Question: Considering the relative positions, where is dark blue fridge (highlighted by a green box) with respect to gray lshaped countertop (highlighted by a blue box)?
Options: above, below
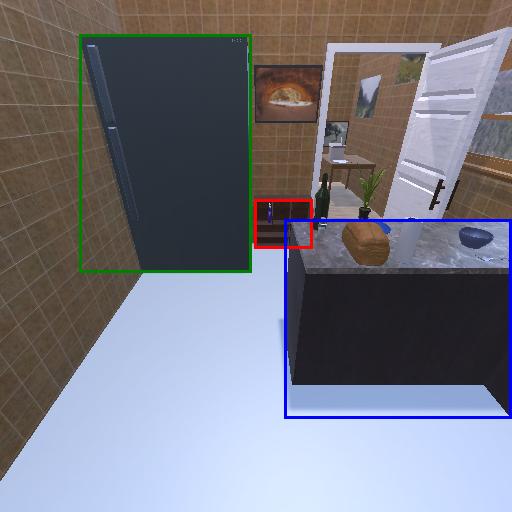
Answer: above